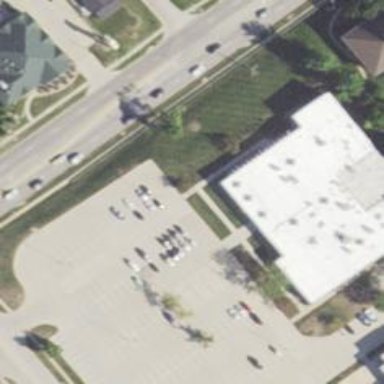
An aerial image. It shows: Car rental service.